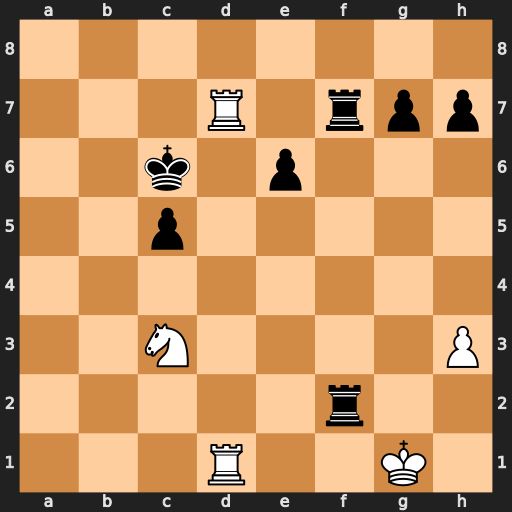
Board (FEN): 8/3R1rpp/2k1p3/2p5/8/2N4P/5r2/3R2K1
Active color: w
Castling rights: -
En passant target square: -
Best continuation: R1d6#